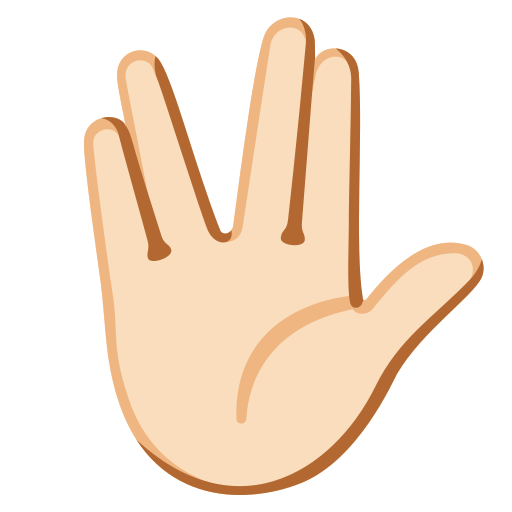
Emoji: 🖖🏻